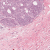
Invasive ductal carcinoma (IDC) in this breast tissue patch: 0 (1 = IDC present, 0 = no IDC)